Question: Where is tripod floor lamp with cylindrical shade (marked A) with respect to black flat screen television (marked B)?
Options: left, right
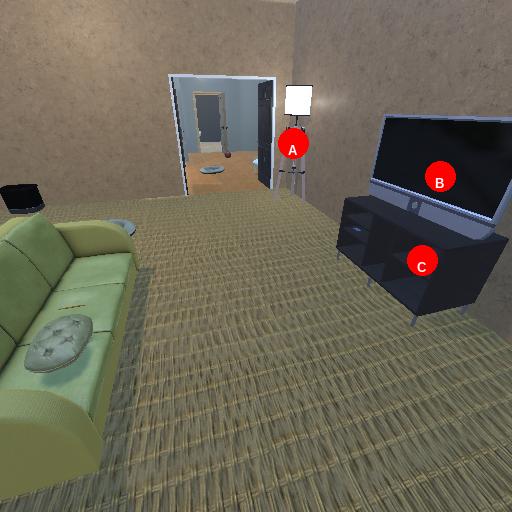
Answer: left